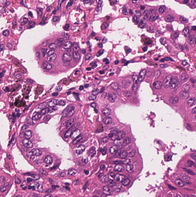
Tumor epithelial tissue: yes
Tumor-associated stroma tissue: yes
Normal tissue: no